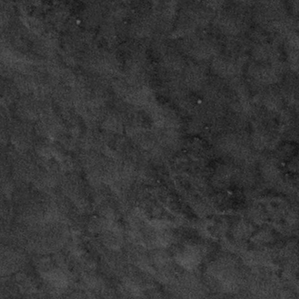
Label: frost